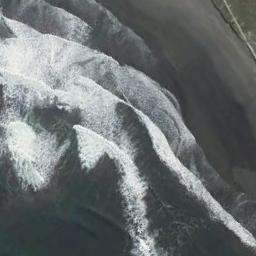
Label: beach